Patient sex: M
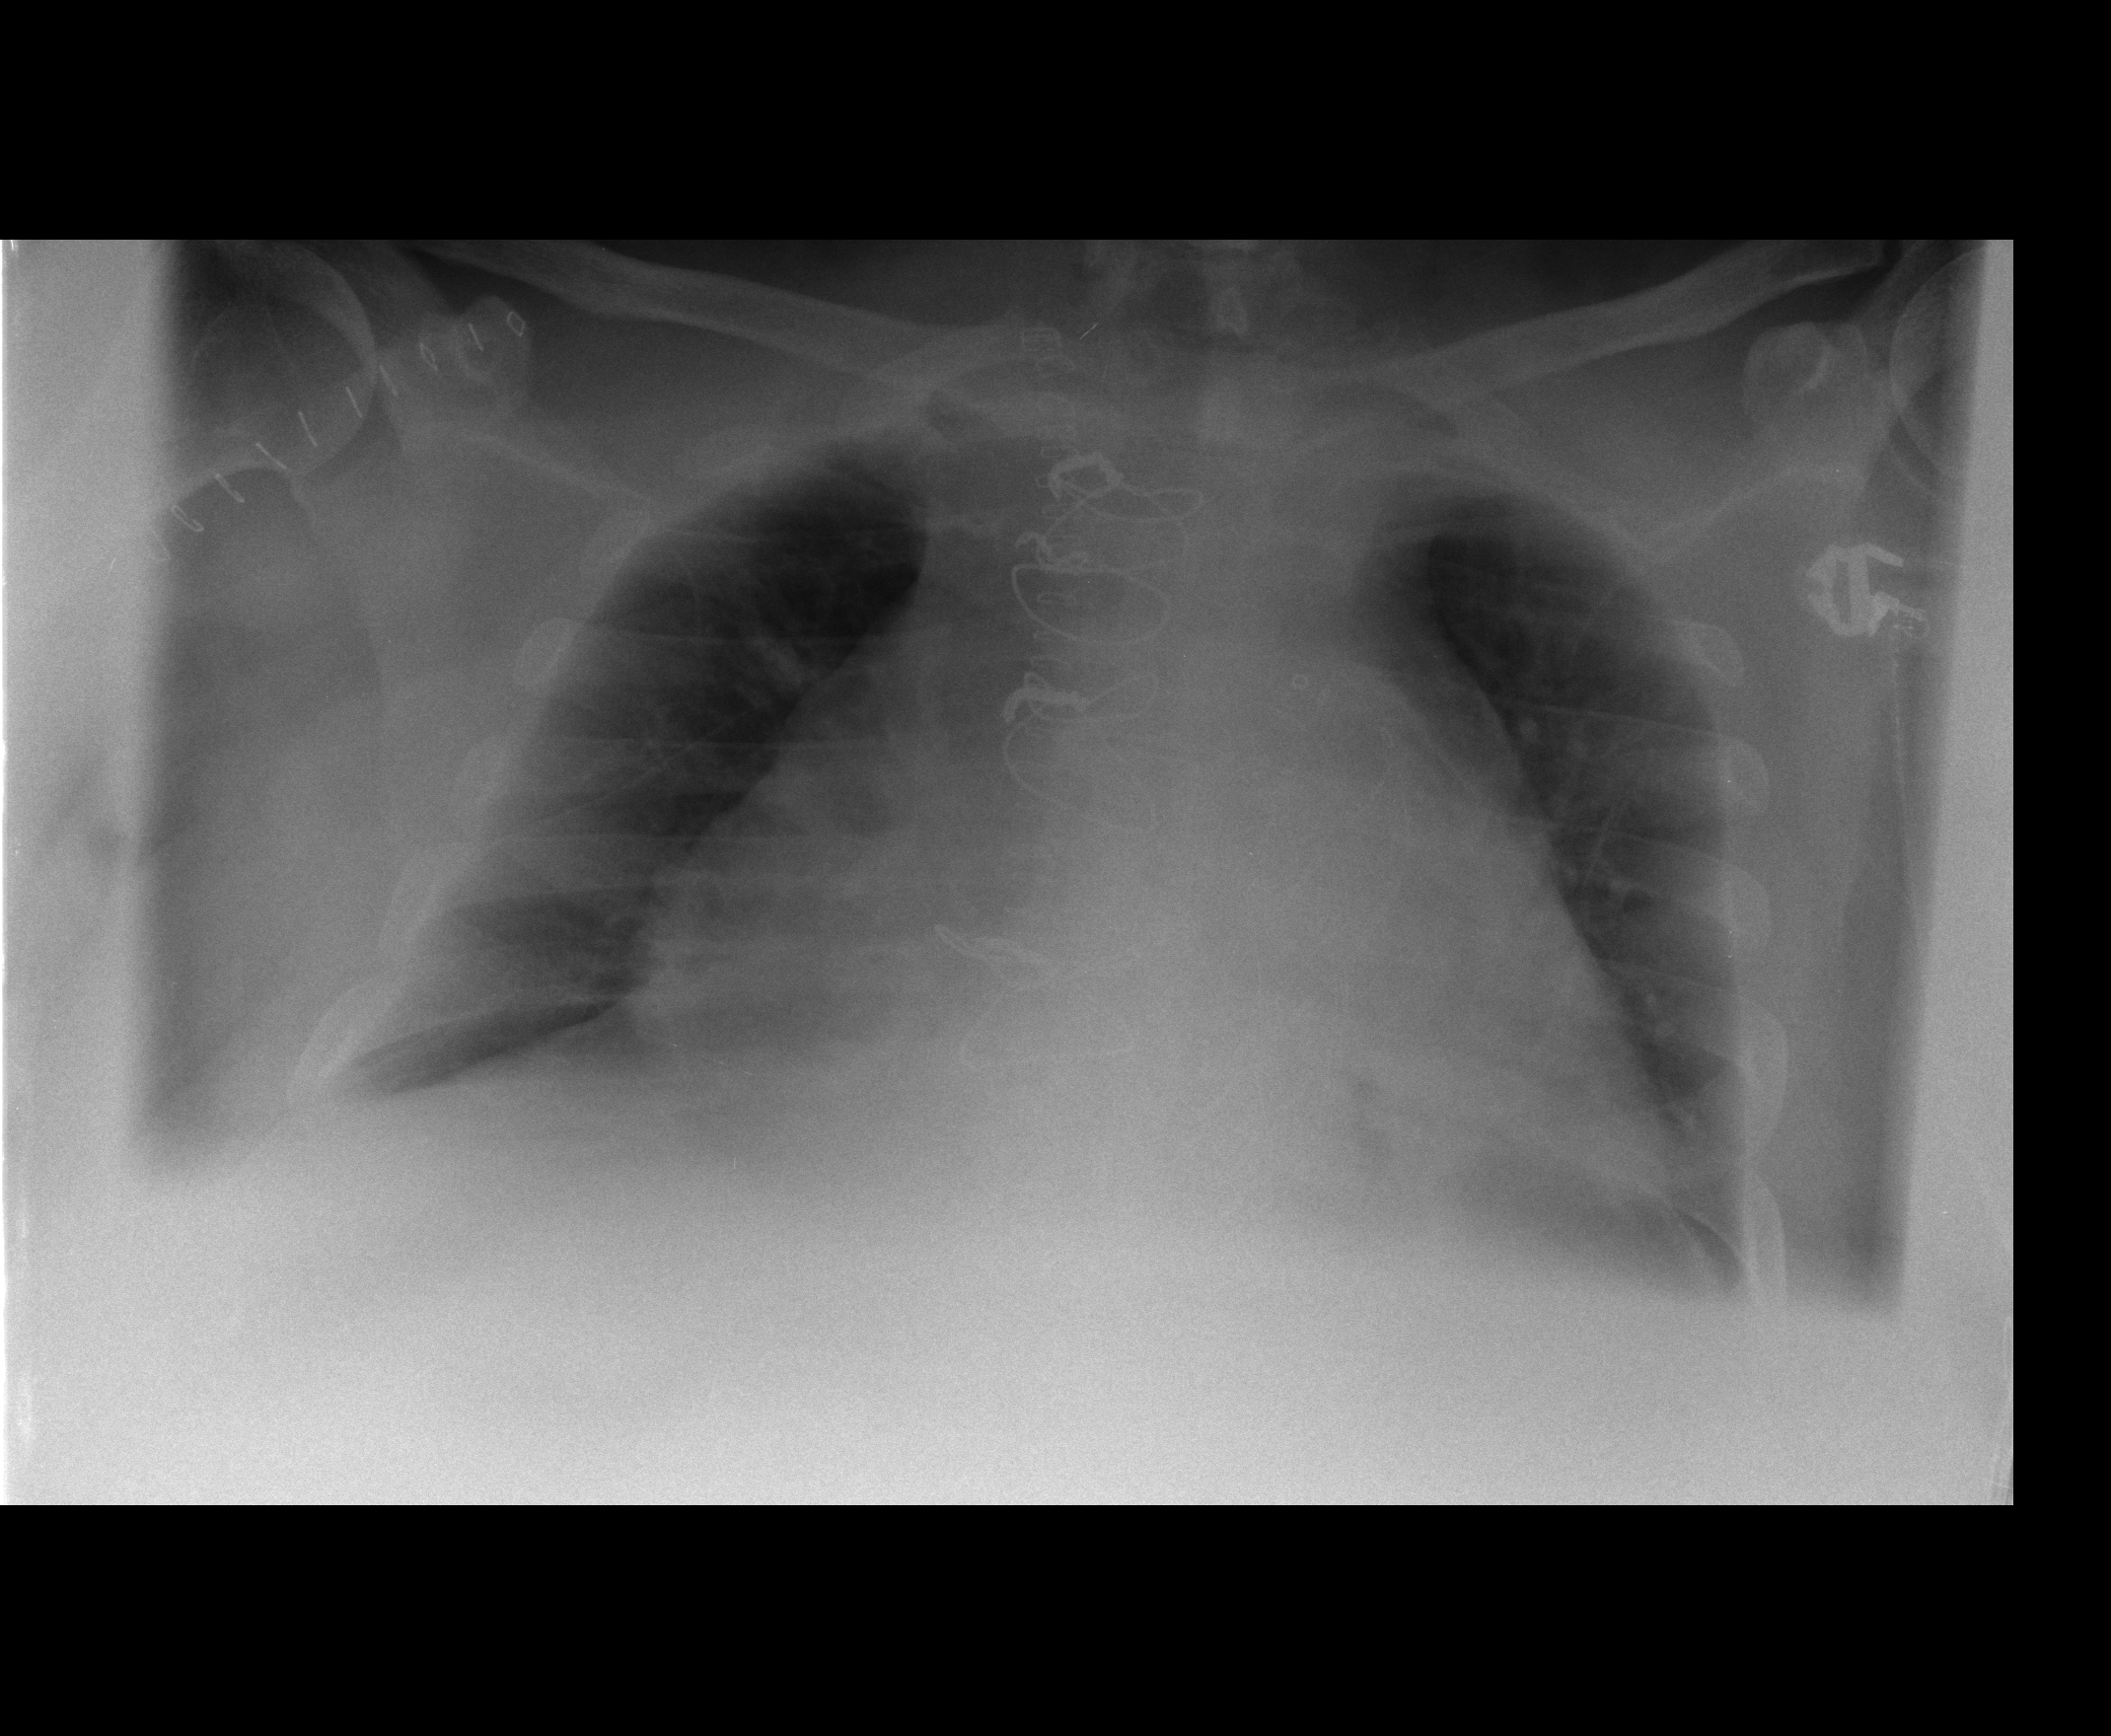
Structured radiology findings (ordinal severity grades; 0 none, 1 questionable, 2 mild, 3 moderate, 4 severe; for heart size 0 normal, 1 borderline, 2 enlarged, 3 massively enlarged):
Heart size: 3
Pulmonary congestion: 2
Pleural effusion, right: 2
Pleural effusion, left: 2
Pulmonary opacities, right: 0
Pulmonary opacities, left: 0
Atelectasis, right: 2
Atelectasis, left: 2